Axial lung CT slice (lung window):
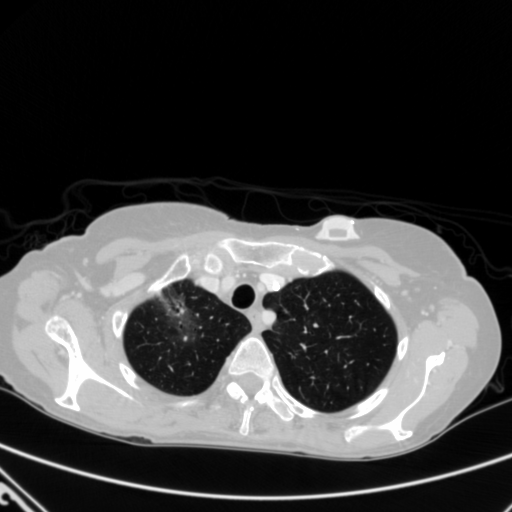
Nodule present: no